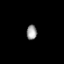
Tissue: prostate
Cell type: Myeloid cells
Senescence score: 0.3506
Nuclear area (px): 150
Mean DAPI intensity: 151.327